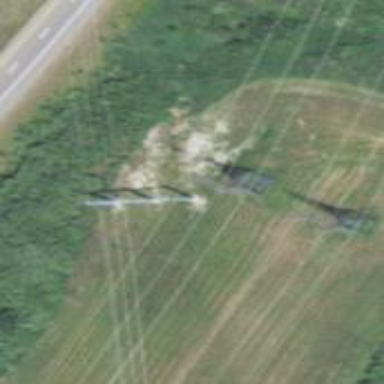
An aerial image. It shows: Triple poles with cross beam.